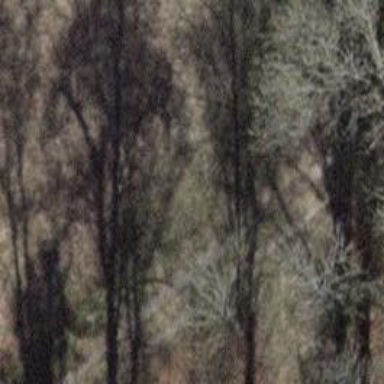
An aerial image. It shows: Hunting stand.